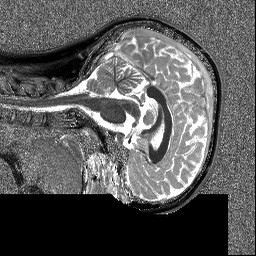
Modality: T1map
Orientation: sagittal
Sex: female